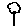
Label: tree